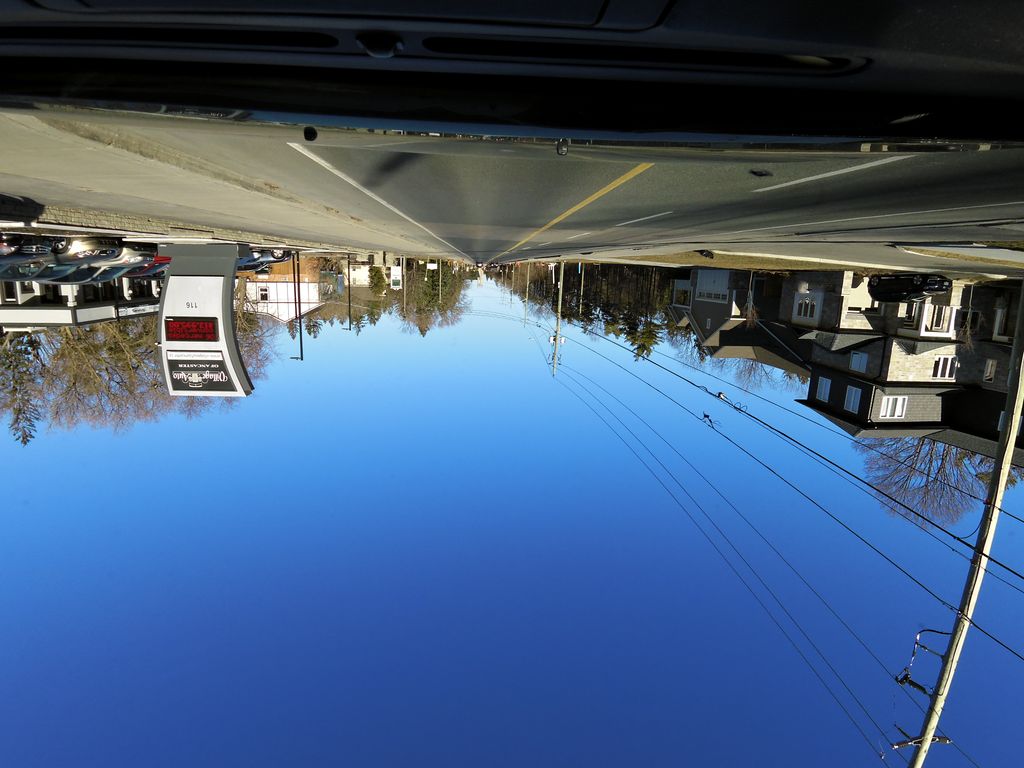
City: hamilton